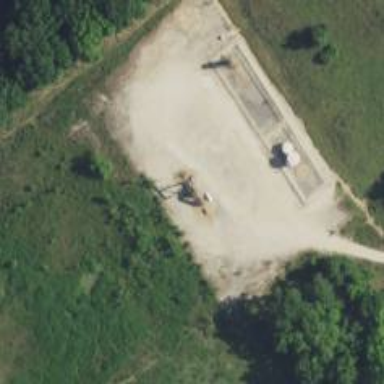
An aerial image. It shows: Petroleum well.